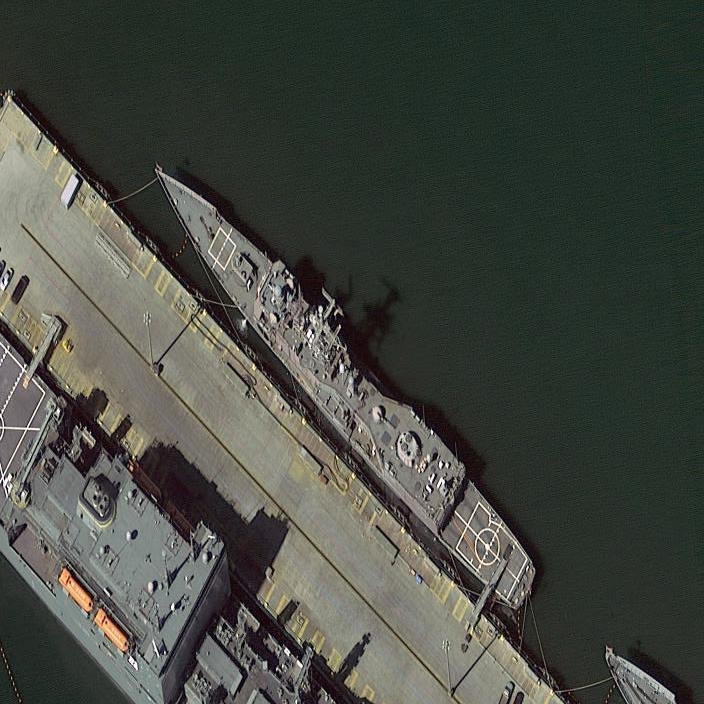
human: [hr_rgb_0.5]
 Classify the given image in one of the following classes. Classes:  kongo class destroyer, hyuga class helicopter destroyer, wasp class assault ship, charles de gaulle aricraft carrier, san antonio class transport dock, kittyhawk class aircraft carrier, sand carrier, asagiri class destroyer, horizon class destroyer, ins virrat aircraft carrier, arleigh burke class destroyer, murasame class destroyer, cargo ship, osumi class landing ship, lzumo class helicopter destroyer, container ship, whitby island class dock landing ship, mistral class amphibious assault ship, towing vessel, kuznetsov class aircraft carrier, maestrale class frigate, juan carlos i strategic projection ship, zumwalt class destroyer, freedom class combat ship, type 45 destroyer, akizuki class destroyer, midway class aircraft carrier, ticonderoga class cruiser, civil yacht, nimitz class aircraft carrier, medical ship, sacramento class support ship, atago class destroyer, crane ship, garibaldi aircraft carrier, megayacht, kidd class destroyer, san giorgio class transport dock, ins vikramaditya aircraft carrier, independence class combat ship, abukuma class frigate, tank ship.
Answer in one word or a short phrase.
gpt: Ticonderoga class cruiser